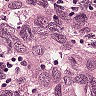
Metastatic tissue present: yes